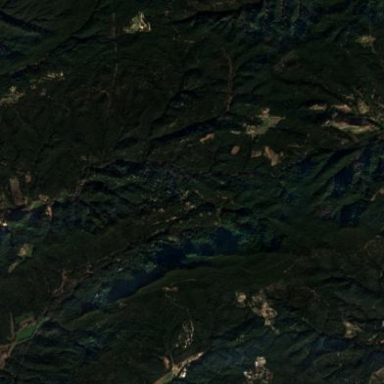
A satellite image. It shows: Forest with mixed types of leaves.